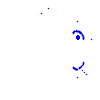
Particle: electron